Frequency: 95000
Velocity: 0,2945
Power: 32,9
Pulse duration: 0,0000001
Pass count: 1
Magnification: 10
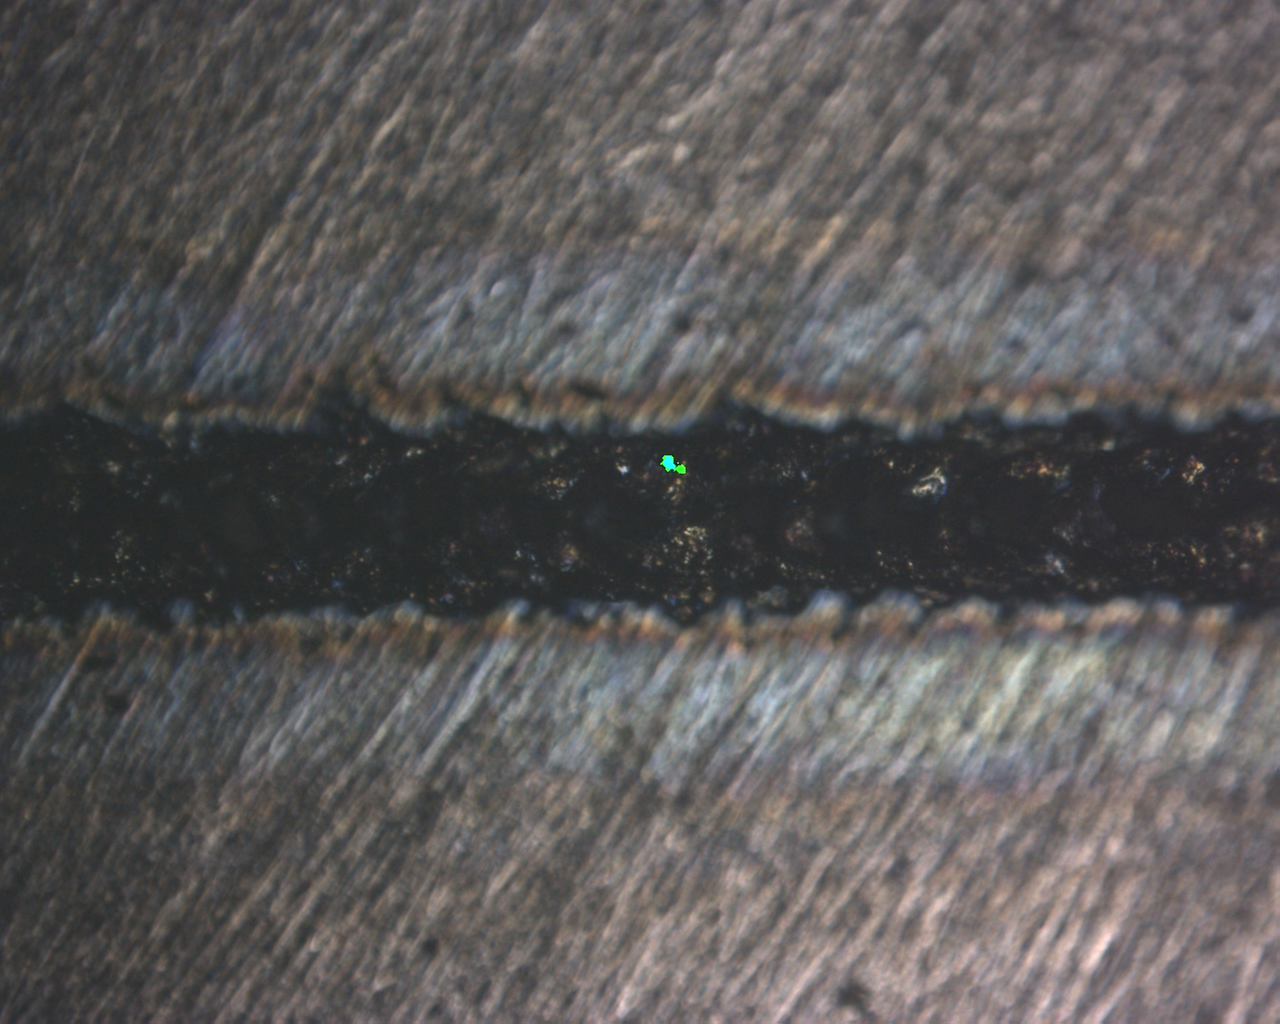
Measured width: 134.168
Other width: 74.24